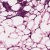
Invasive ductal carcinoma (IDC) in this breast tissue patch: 1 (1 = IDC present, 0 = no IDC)